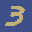
Label: 3